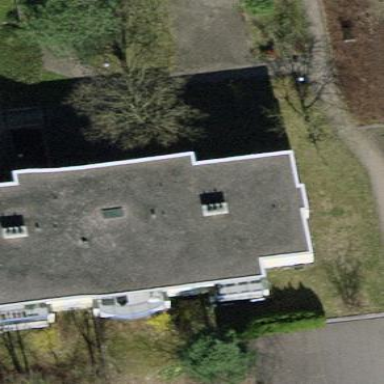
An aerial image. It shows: Apartments building with flat roof.